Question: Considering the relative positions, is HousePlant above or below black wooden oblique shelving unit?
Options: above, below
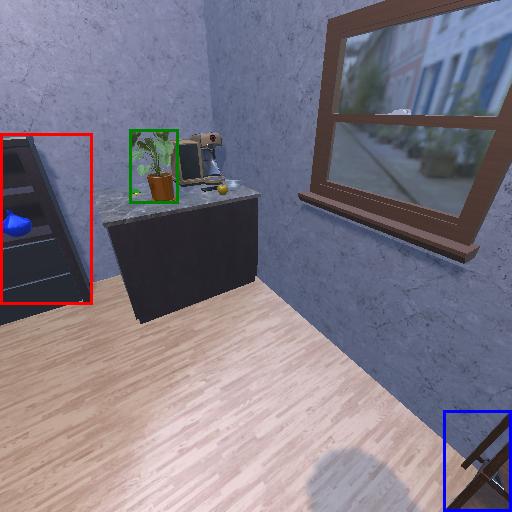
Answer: above